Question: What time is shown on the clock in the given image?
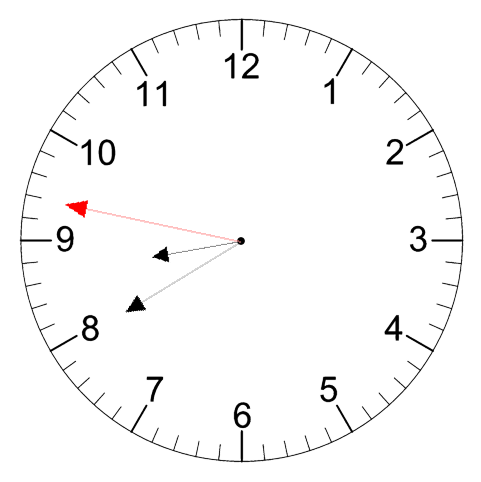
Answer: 08:39:47